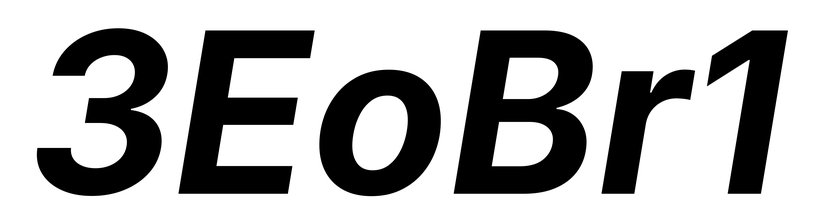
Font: Inter-Italic_Bold_Italic